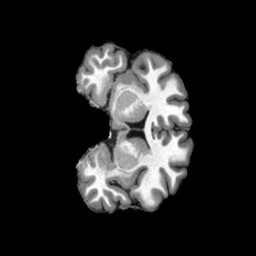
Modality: T1w
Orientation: coronal
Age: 21
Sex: male
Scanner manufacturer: siemens
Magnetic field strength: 3 T
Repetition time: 2.5 s
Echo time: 0.00222 s